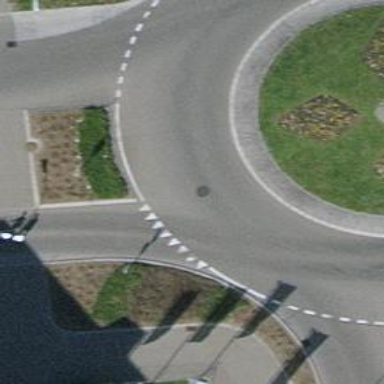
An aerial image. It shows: Tertiary road made of asphalt leading to roundabout junction.